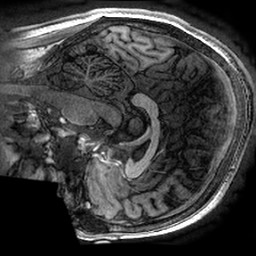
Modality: T1w
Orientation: sagittal
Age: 24
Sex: male
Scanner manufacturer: ge
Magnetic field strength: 3 T
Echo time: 0.002736 s